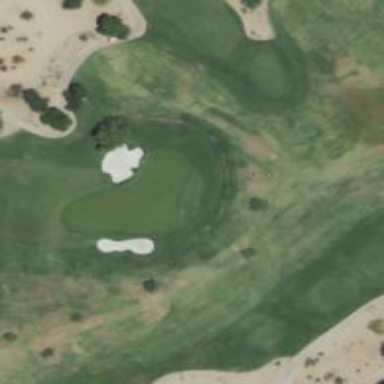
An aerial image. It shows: View of golf hole.